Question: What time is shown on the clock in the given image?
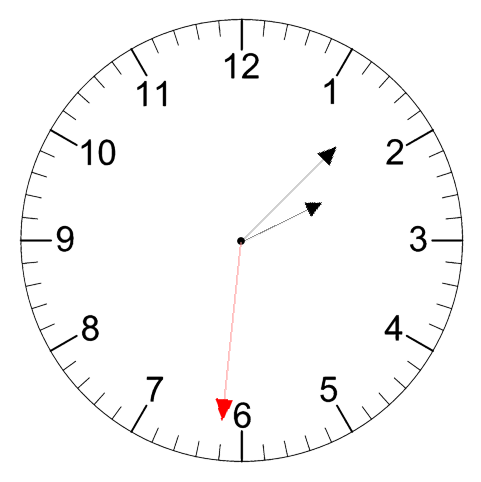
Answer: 02:07:31